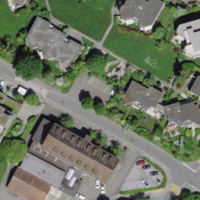
EUNIS habitat code: 55
Species observed at this site:
Macroglossum stellatarum